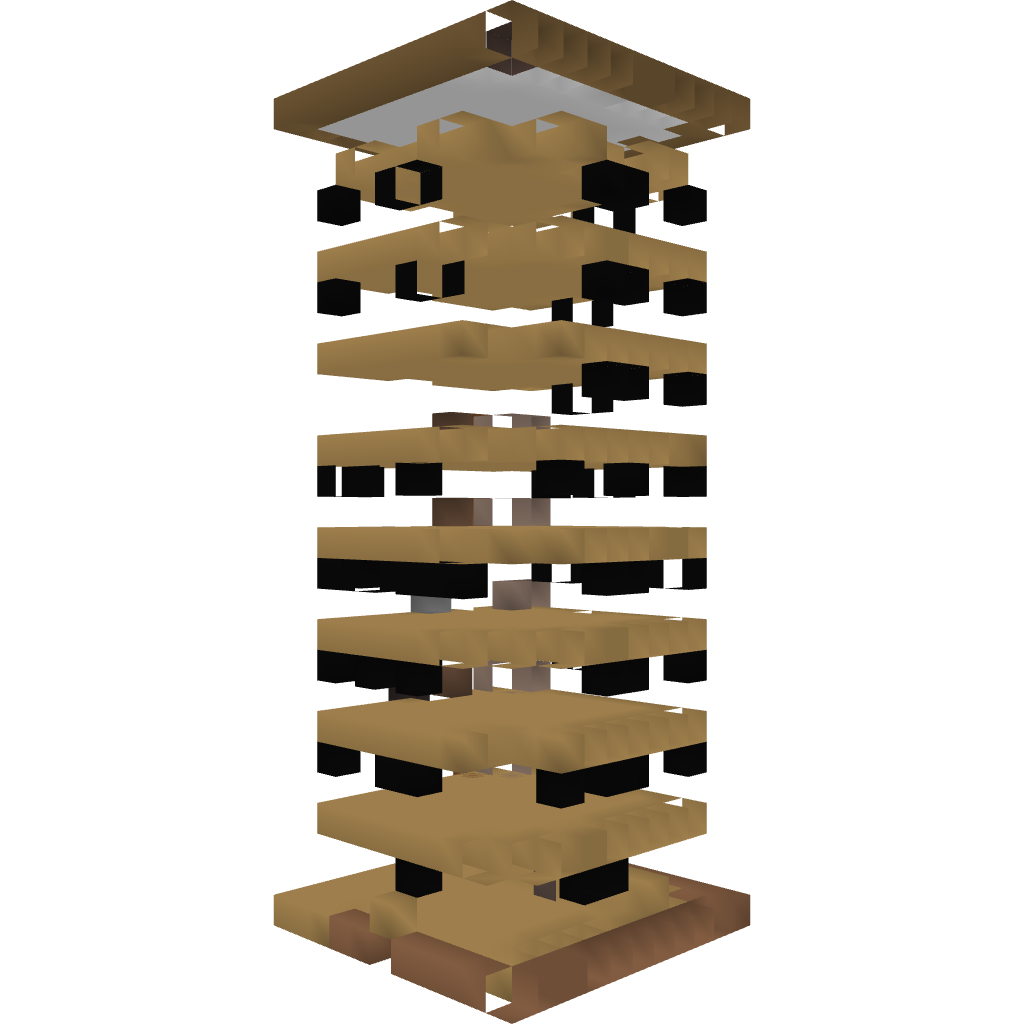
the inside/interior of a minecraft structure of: Grunting Boar Inn Hotel - By Cybersneeze